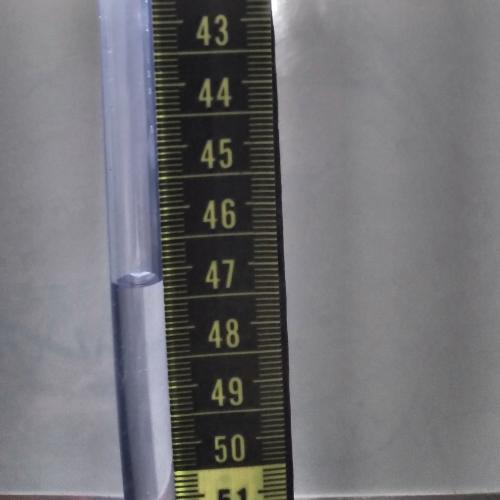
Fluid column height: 47.2 cm